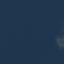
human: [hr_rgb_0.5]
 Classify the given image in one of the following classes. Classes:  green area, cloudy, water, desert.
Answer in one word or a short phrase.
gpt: water